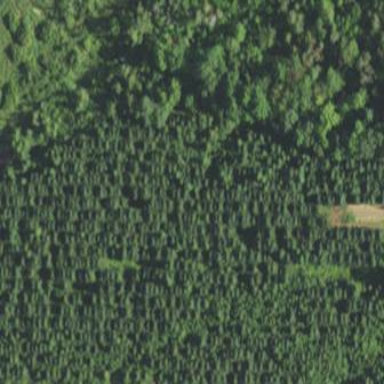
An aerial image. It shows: Forest with evergreen broadleaved trees. It appears to be tree plantation.